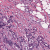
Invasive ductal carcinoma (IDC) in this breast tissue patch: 1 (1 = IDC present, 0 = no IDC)